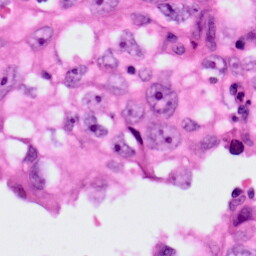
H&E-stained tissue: Lung